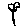
Label: flower